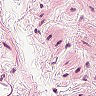
Metastatic tissue present: no